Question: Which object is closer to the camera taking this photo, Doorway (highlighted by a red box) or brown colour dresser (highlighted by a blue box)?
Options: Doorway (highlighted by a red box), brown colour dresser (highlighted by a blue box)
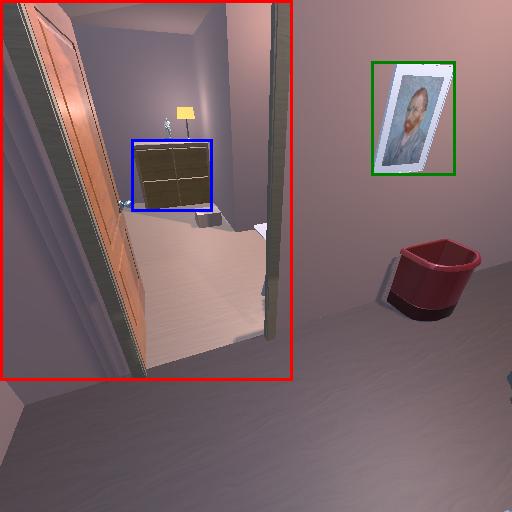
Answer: Doorway (highlighted by a red box)